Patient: sex F, age 62
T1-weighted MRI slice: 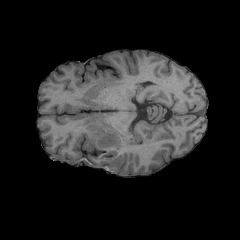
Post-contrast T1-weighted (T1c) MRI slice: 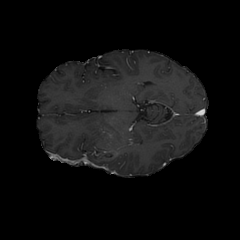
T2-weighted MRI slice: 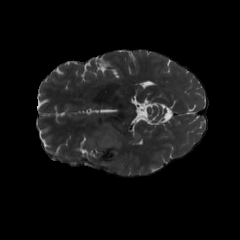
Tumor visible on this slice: yes
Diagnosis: Glioblastoma, IDH-wildtype
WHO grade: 4